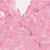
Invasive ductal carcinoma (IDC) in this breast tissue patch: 0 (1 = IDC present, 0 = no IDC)